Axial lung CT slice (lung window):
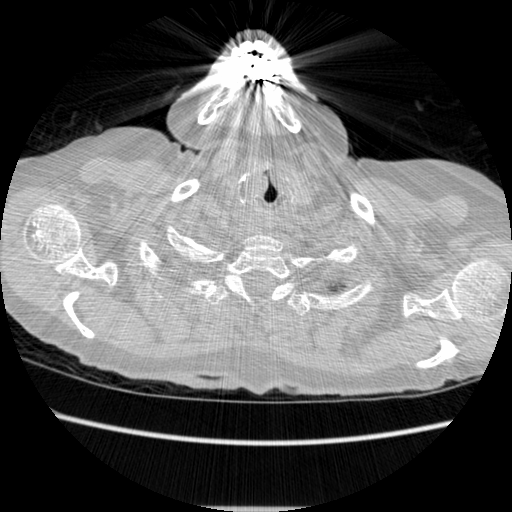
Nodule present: no